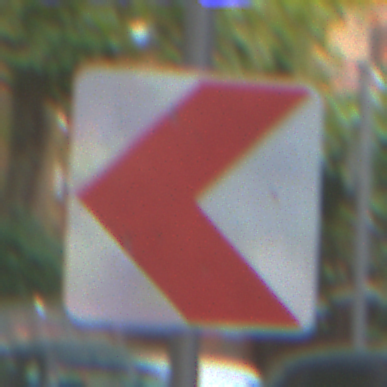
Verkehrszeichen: RichtungstafelnInKurvenKleinRechts
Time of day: MorningAfternoon
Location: Outdoor (Urban)
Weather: Overcast
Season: NotSpecified
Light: Natural